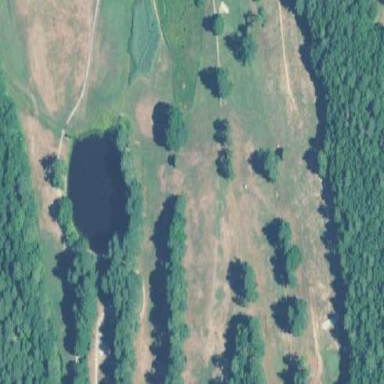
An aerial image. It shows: Golf course surrounded by greenery.